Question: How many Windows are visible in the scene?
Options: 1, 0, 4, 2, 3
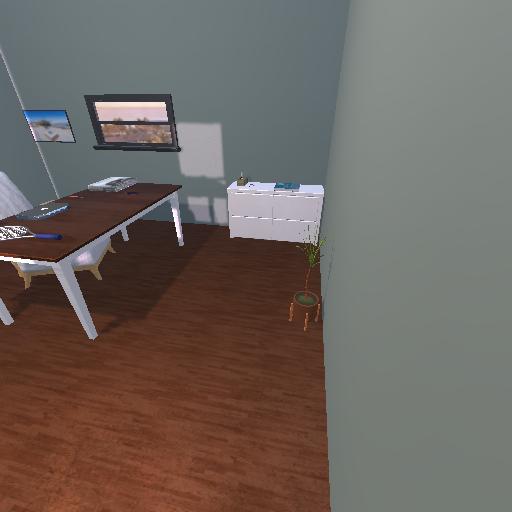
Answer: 1